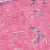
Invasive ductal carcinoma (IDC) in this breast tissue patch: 0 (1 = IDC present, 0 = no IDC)